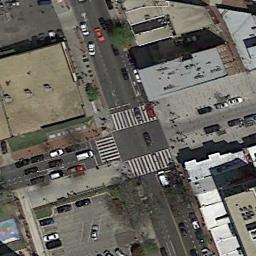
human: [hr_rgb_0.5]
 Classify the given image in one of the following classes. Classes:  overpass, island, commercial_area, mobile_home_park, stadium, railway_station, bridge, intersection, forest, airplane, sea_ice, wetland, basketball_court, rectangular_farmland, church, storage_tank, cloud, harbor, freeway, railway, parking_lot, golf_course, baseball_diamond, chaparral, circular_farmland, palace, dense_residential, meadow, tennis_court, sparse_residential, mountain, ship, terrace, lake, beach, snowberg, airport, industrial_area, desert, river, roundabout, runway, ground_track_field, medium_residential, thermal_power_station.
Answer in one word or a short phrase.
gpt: intersection